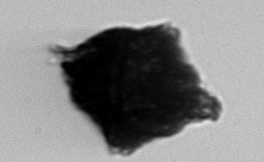
Label: Gonyaulax